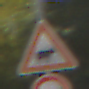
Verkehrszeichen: ViehtriebLinks
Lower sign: Ueberholverbot
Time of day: Midday
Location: Outdoor (Nature)
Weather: Clear
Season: Summer
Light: Natural